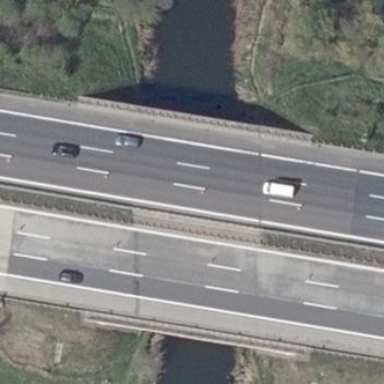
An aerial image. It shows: Man-made bridge.